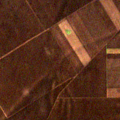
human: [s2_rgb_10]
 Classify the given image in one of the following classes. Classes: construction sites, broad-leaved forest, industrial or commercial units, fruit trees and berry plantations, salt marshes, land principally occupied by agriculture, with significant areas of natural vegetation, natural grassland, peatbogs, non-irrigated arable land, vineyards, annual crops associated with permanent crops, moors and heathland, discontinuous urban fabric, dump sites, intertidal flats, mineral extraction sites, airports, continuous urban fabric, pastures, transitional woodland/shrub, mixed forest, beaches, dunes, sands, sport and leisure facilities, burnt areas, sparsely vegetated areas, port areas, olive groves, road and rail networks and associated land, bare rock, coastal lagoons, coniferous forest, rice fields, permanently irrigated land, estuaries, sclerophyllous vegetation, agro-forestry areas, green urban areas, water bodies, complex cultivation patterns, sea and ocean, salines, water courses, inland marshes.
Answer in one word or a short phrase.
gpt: non-irrigated arable land